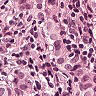
Metastatic tissue present: yes